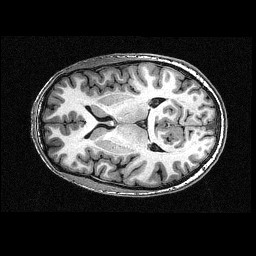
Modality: T1w
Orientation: axial
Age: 24
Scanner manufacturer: siemens
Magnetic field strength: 3 T
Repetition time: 2.3 s
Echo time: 0.00336 s